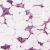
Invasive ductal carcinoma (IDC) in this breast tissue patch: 0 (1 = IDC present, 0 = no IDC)